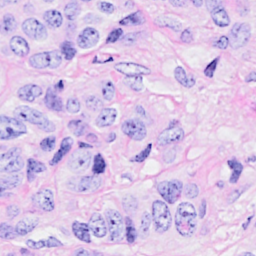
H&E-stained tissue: Breast